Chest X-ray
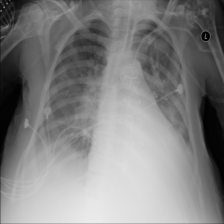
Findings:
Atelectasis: negative
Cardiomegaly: negative
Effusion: negative
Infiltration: negative
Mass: negative
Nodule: negative
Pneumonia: negative
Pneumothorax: negative
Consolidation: negative
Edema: negative
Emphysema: negative
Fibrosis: negative
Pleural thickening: negative
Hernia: negative